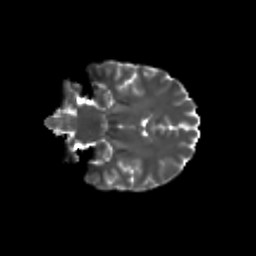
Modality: T2w
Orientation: coronal
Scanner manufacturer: siemens
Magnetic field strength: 3 T
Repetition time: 9.2 s
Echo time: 0.084 s